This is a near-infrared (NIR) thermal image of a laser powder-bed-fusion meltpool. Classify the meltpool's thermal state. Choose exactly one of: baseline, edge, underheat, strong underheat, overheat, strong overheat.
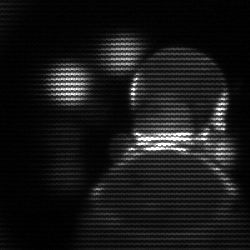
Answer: edge